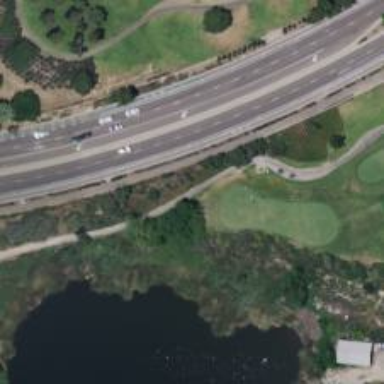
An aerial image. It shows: Service road designated as golf cart path.